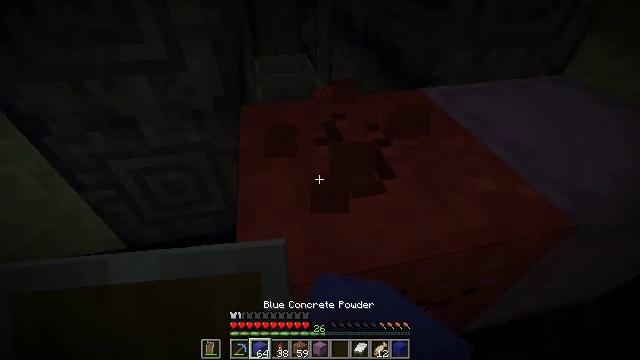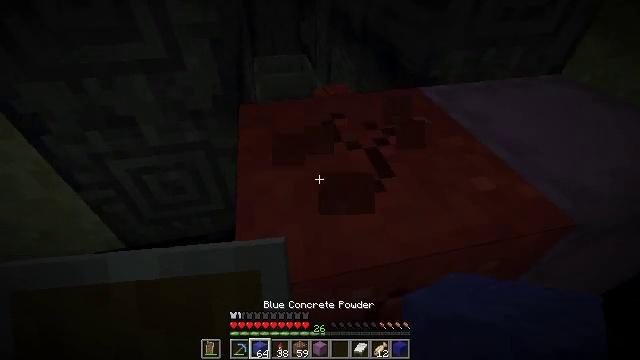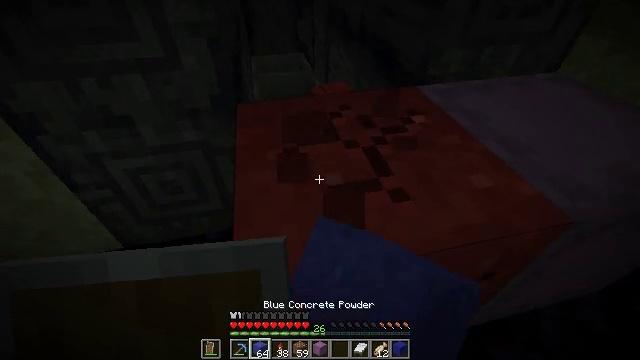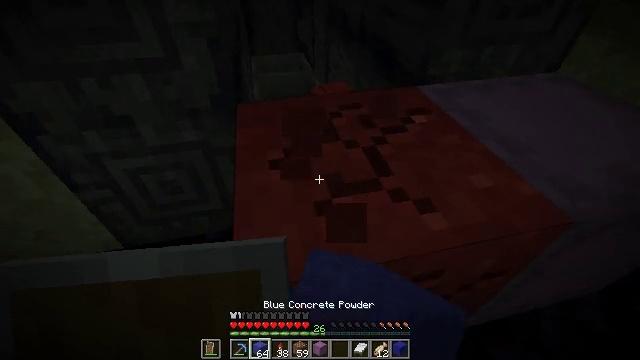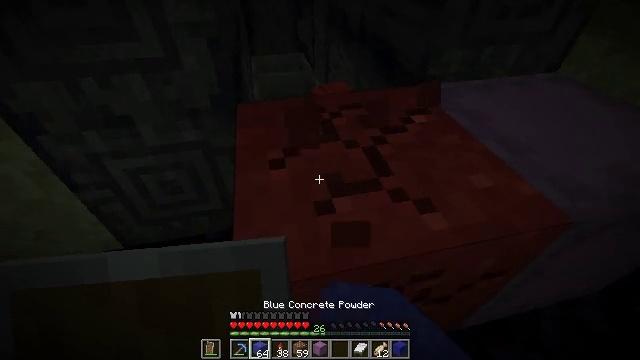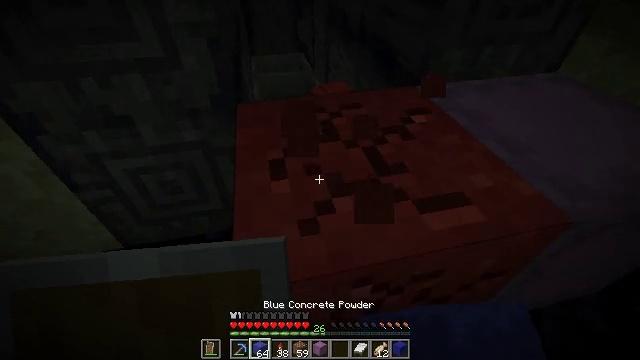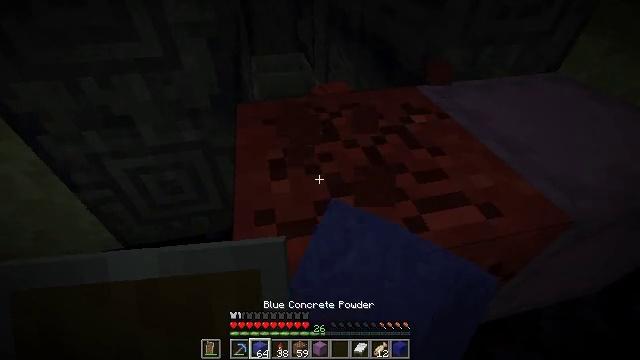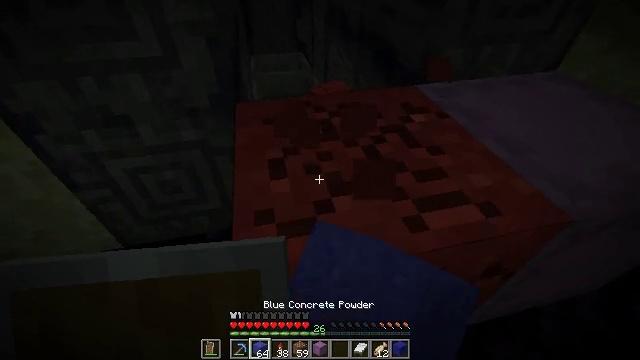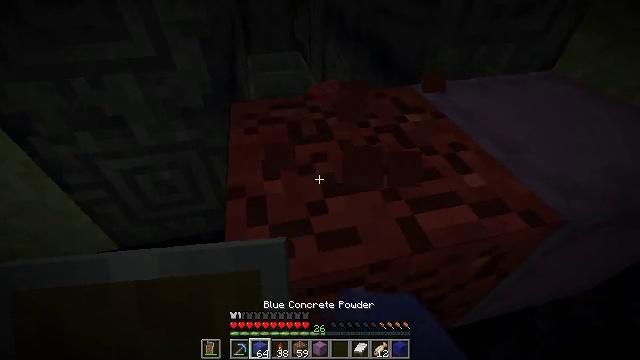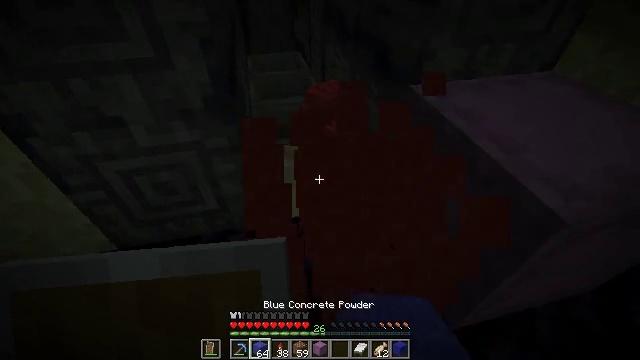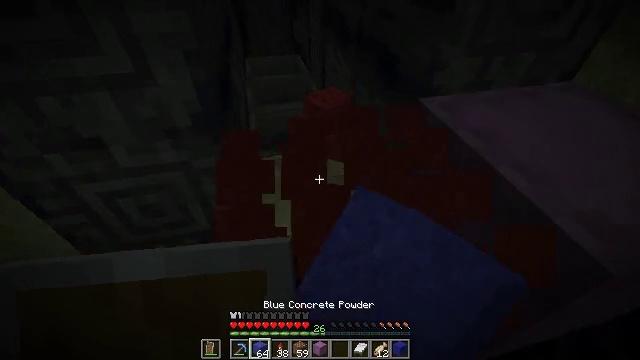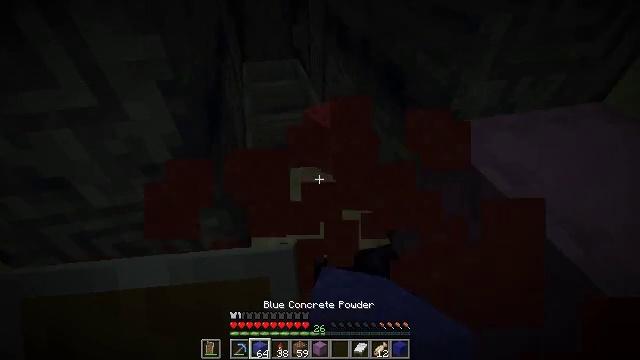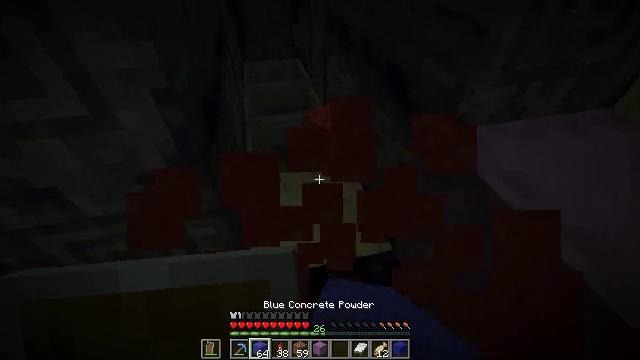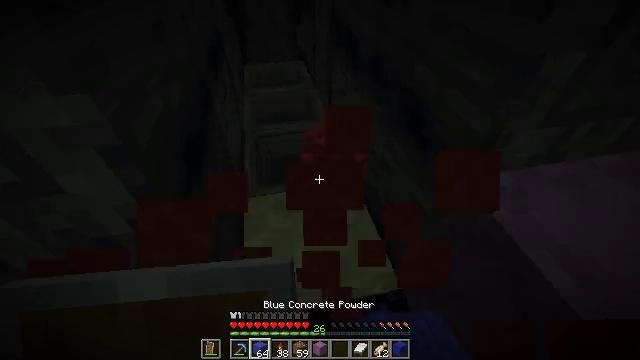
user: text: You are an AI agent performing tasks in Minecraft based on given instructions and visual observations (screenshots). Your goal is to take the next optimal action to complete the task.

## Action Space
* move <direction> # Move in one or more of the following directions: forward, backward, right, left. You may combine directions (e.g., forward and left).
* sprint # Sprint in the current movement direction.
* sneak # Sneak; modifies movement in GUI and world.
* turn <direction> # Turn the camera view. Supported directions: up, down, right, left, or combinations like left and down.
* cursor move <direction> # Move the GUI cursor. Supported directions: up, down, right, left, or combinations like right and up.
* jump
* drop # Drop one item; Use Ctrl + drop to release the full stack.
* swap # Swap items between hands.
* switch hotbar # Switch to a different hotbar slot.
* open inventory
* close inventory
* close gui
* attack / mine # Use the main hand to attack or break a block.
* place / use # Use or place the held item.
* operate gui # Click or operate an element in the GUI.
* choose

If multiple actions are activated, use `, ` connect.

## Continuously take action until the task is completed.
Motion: motion action
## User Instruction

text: Attack the red concrete powder to gather it.
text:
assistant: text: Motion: attack / mine
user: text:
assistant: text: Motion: attack / mine
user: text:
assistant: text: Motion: attack / mine
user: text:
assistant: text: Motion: attack / mine
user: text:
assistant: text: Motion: attack / mine
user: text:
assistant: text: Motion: attack / mine
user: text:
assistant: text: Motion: attack / mine
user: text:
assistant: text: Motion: move forward, attack / mine
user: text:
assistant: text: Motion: move forward, attack / mine
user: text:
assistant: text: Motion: move forward
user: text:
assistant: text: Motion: move forward
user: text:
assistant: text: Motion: move forward
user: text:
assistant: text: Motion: move forward, turn left
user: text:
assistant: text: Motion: no_op